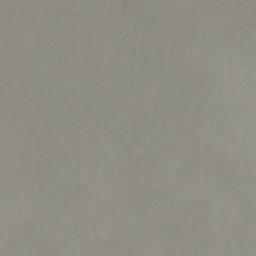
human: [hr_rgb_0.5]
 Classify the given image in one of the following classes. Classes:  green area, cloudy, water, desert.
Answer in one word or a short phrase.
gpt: cloudy